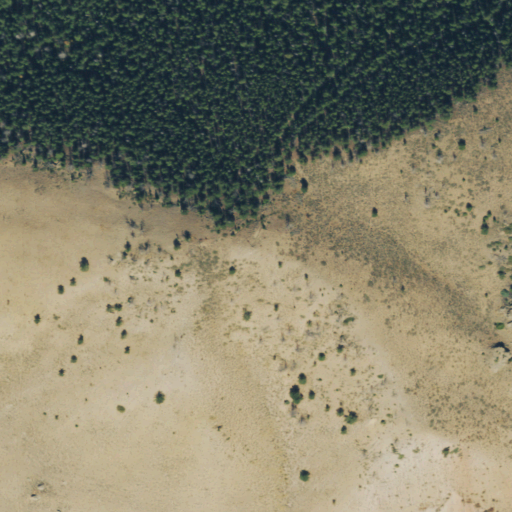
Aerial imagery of mountain in Colorado named Dean Peak containing grassland, shrub, and evergreen forest